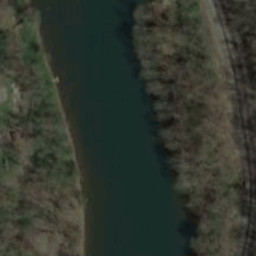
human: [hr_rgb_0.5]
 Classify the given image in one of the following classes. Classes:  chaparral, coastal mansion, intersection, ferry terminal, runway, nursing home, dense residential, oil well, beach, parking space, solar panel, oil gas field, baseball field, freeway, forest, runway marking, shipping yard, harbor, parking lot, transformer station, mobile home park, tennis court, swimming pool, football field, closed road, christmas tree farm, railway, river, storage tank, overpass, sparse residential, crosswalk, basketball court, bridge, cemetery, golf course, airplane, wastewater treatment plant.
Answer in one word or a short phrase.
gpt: river